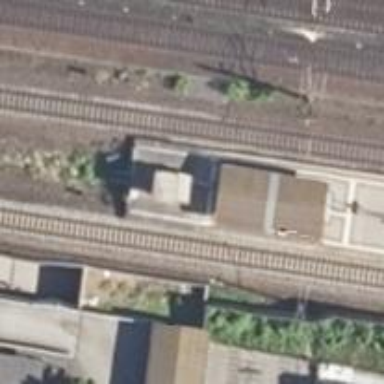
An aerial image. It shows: Close-up of railway platform edge.